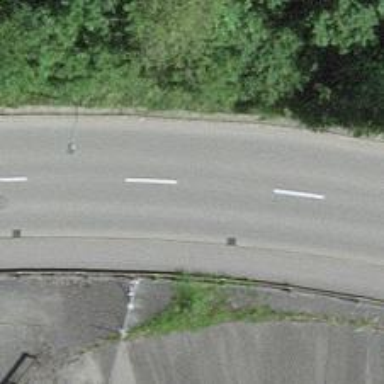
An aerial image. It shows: Unclassified road with asphalt surface.